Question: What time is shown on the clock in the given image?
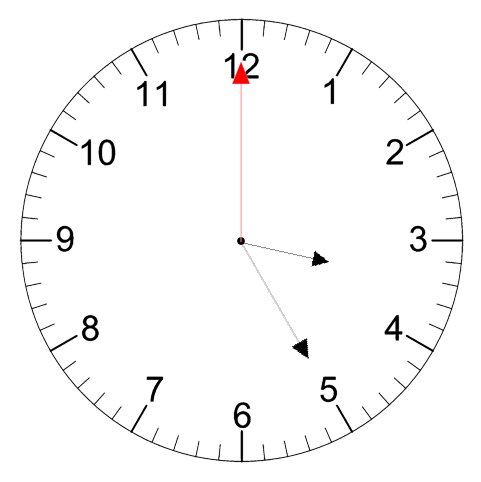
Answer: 03:25:00